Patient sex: M
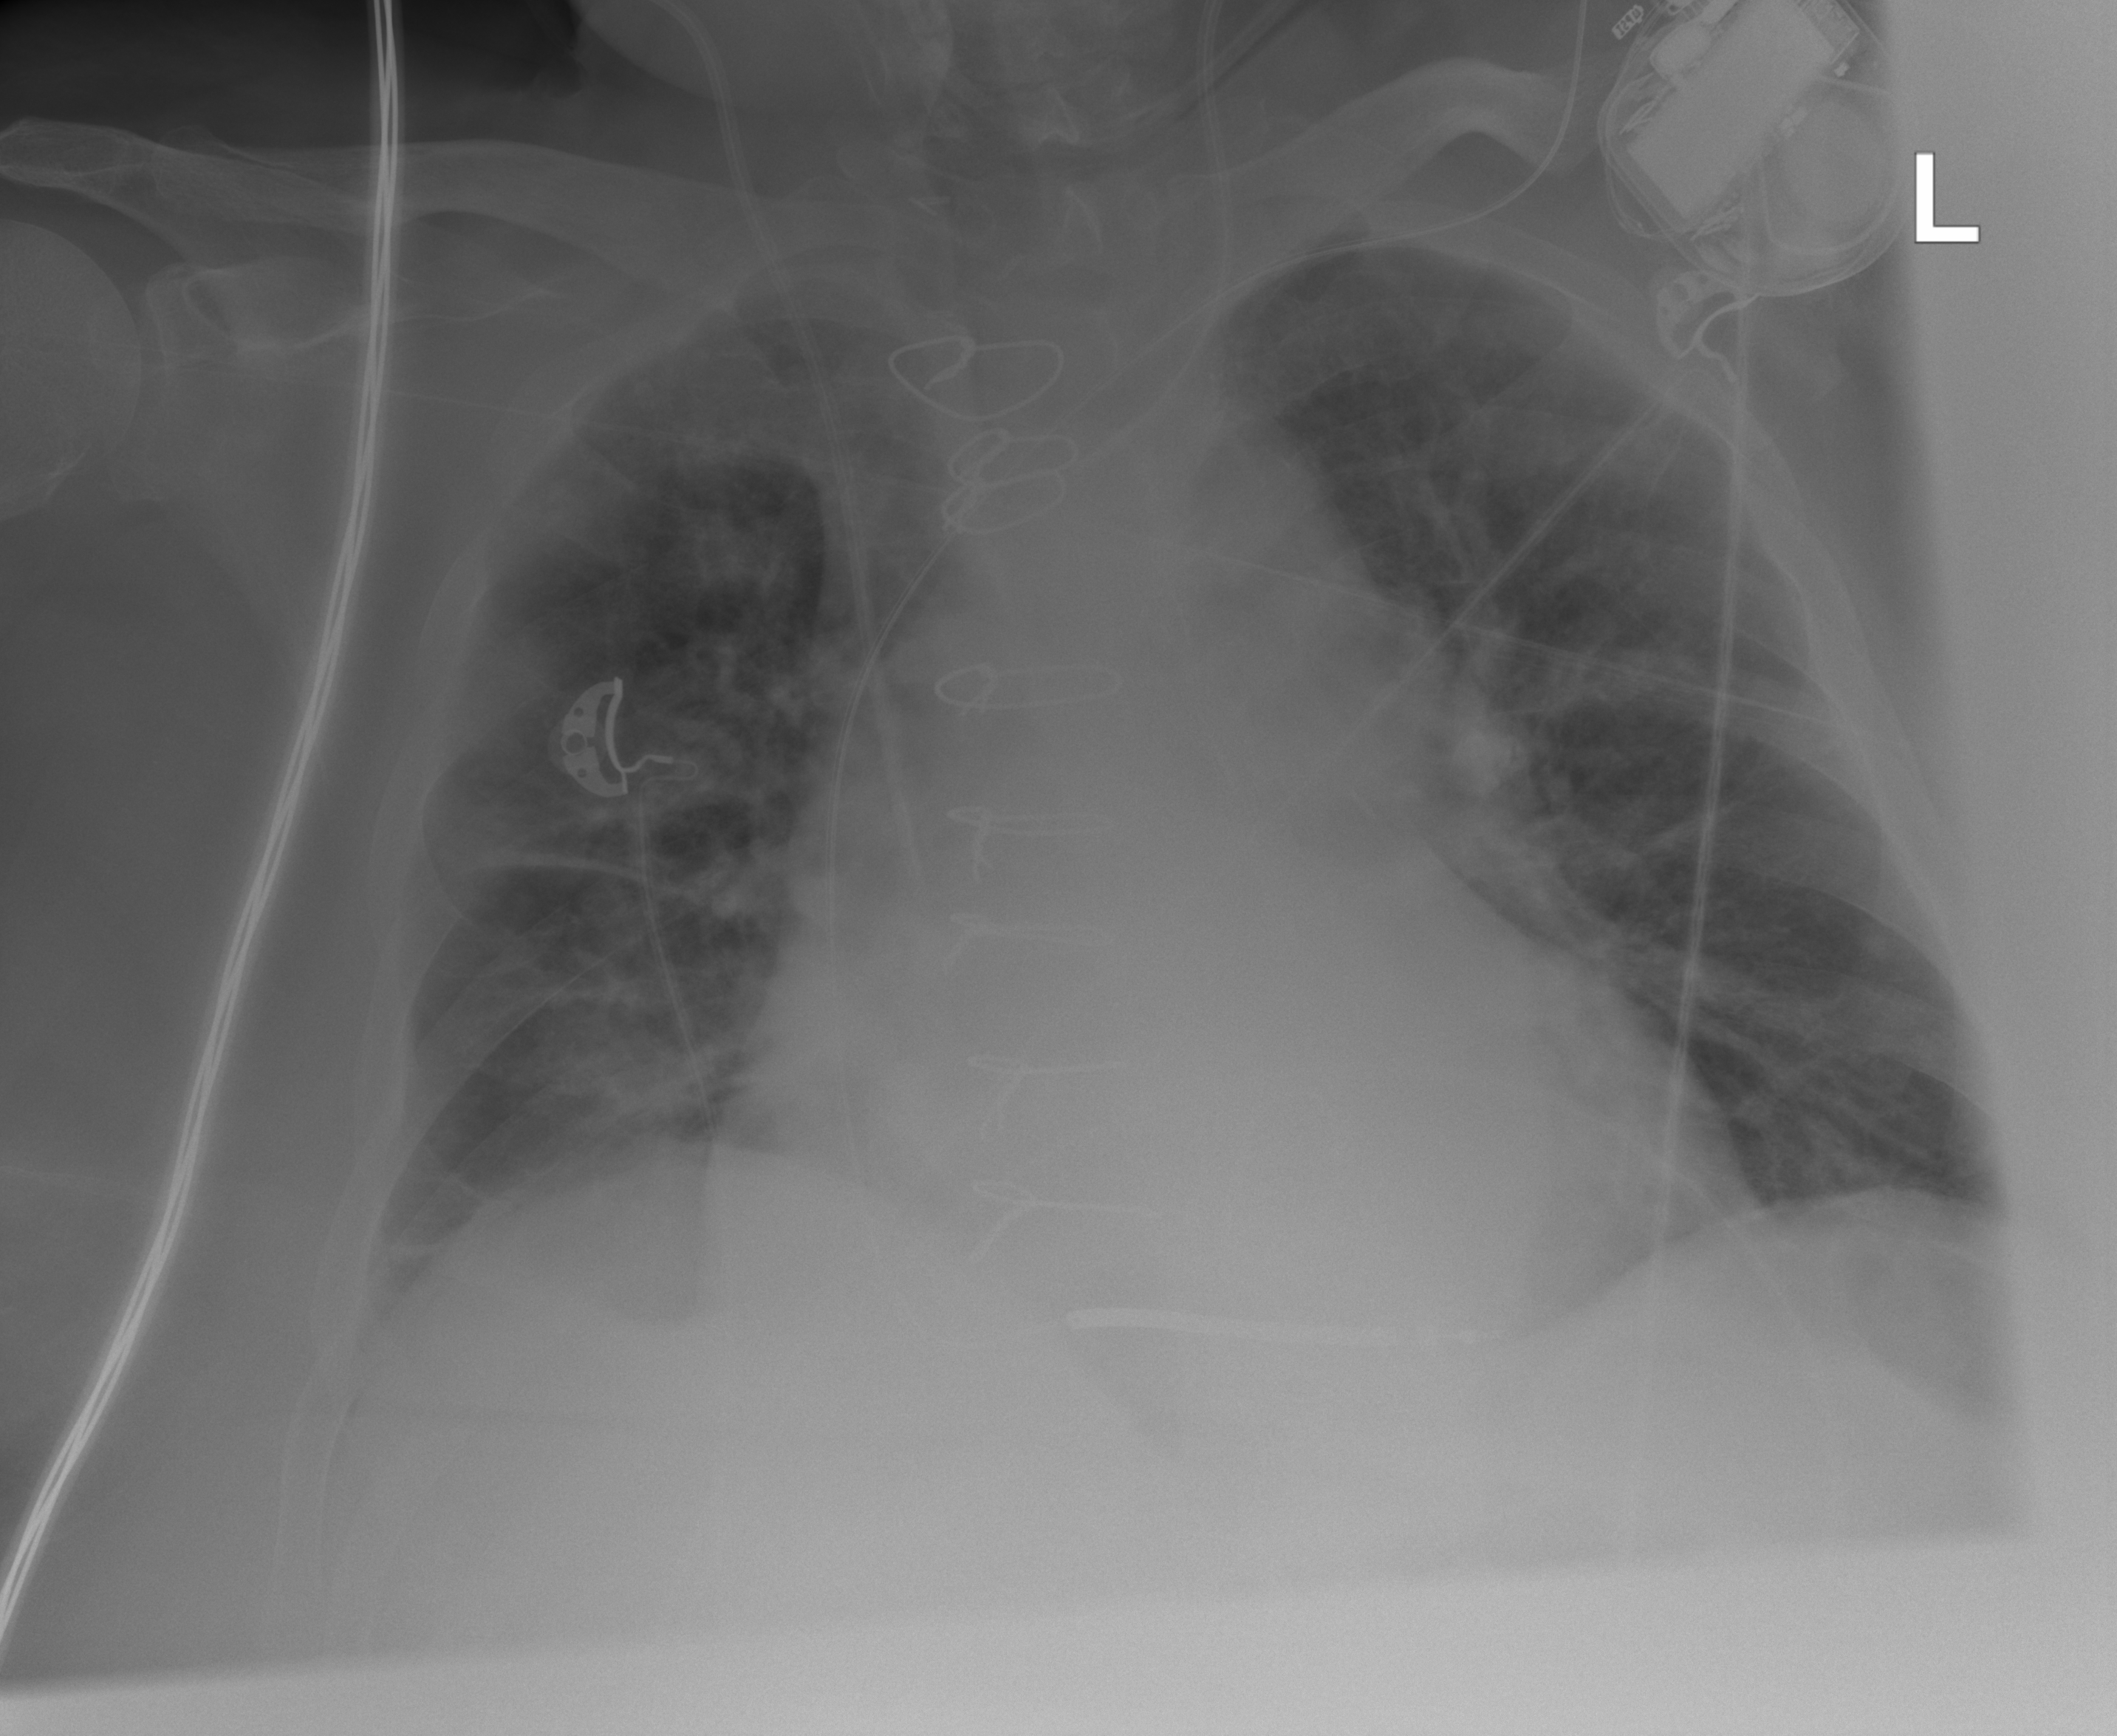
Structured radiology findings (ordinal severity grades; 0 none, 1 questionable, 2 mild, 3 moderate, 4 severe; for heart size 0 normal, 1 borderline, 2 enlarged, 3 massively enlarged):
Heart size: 2
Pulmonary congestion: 2
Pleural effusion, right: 1
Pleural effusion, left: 0
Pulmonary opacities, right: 0
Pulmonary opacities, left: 0
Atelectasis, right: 2
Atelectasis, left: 2